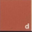
Piece: xx